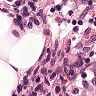
Metastatic tissue present: no